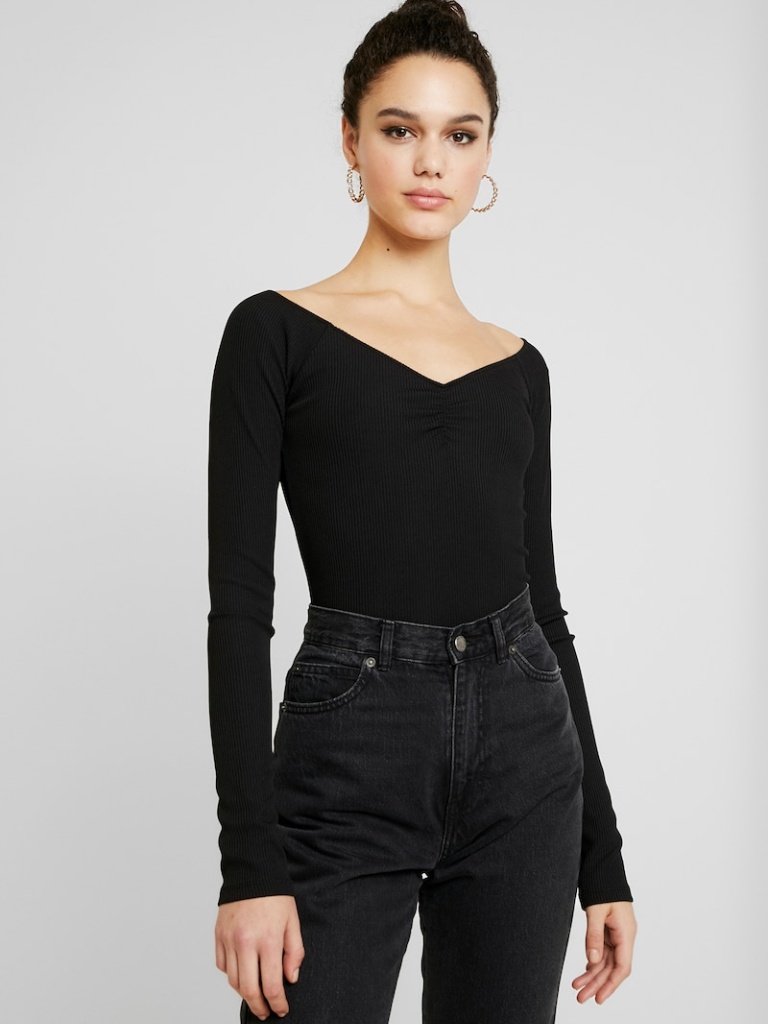
ribbed tight long-sleeved sleeves down waist length Fully Tucked in v-neck bodysuit